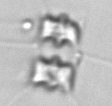
Label: Chaetoceros_didymus